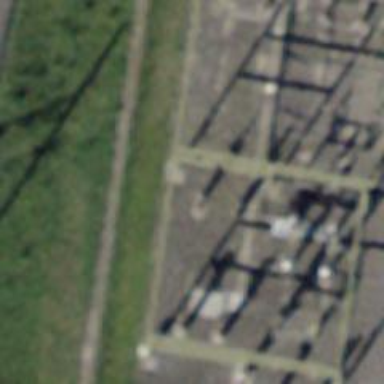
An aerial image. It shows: Endpoint substation.